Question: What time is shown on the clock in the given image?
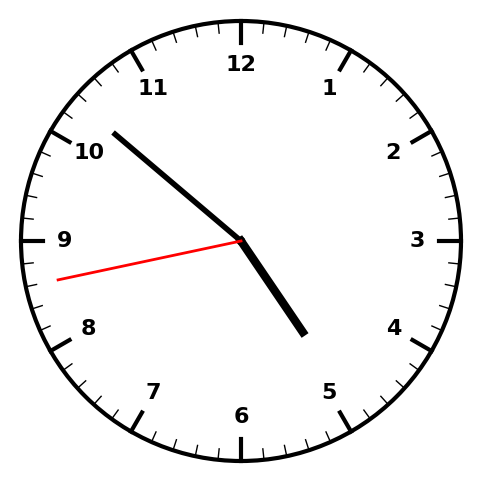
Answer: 04:51:43